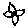
Label: flower